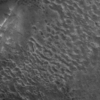
Label: not_dusty